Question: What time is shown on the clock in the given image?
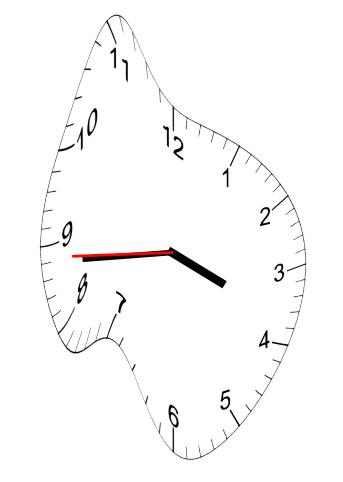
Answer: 03:43:44